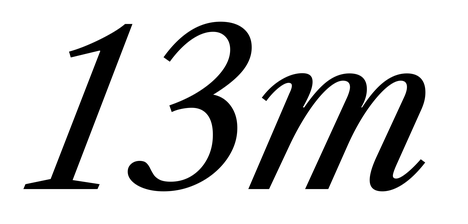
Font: LibreCaslonText-Italic_Italic